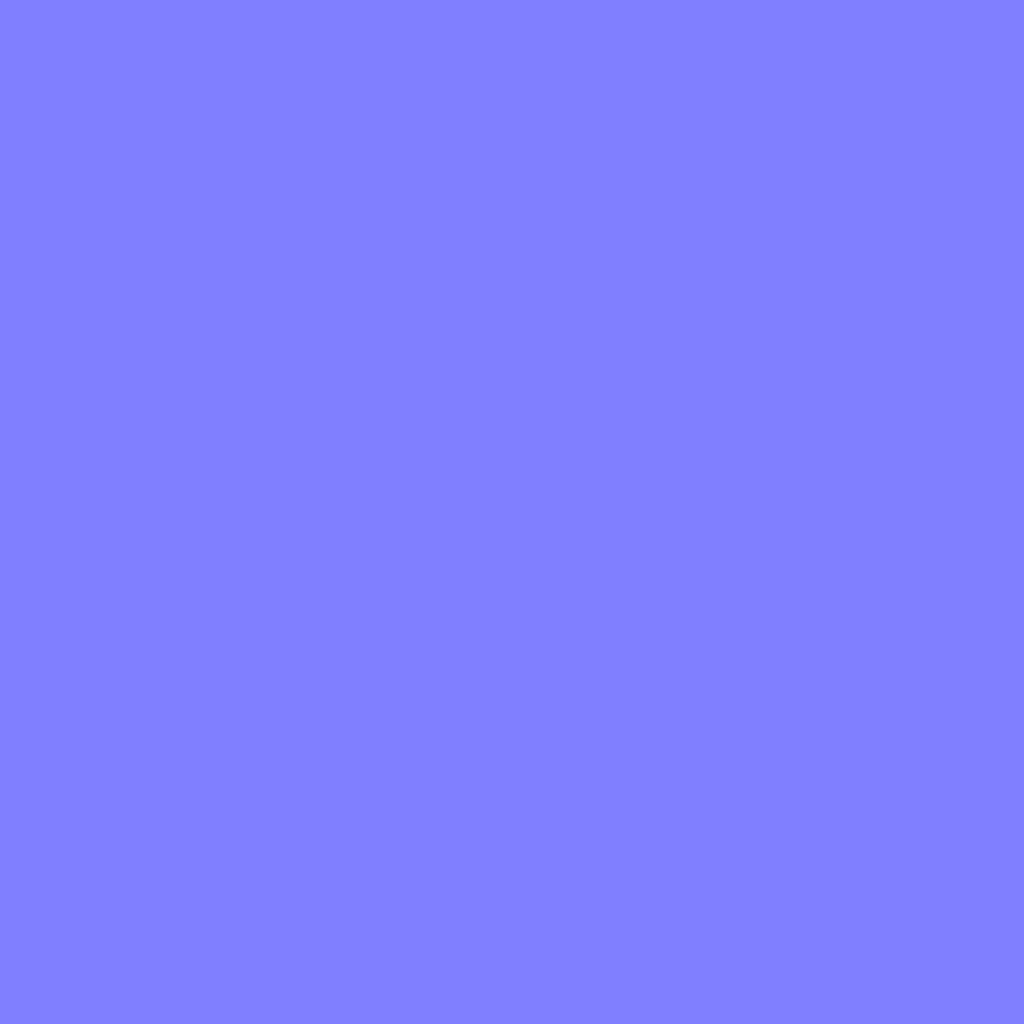
Texture map type: NormalDX